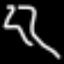
Label: squiggle